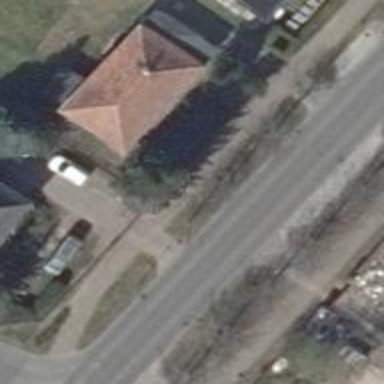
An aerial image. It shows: Driveway.